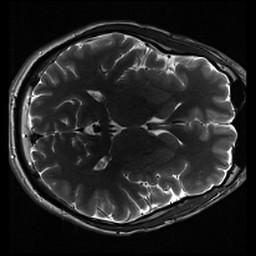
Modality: inplaneT2
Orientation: axial